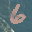
Label: 6